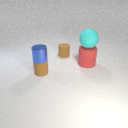
small brown rubber cylinder below small blue metal cylinder